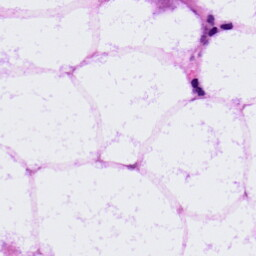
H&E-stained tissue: LymphNode